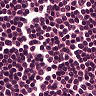
Metastatic tissue present: no